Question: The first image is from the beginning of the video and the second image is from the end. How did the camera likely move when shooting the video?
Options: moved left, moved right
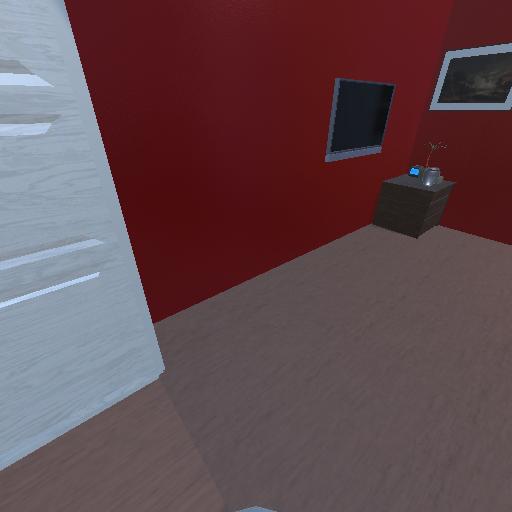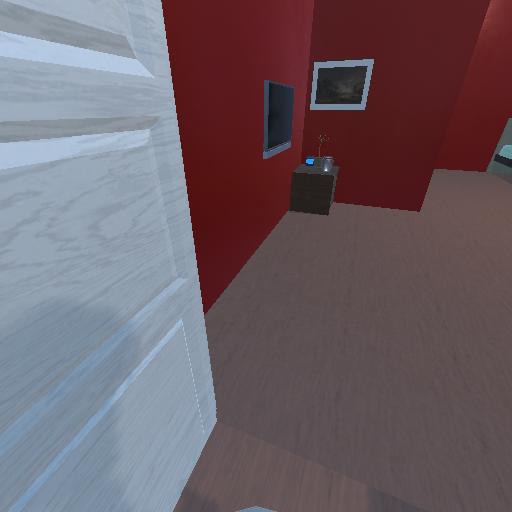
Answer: moved left